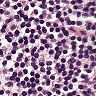
Metastatic tissue present: no